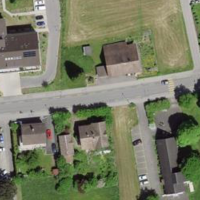
EUNIS habitat code: 54
Species observed at this site:
Corvus corone
Riparia riparia
Linaria cannabina
Passer domesticus
Buteo buteo
Sylvia atricapilla
Carduelis carduelis
Columba palumbus
Phylloscopus collybita
Ardea alba
Milvus milvus
Pica pica
Phoenicurus ochruros
Corvus corax
Coccothraustes coccothraustes